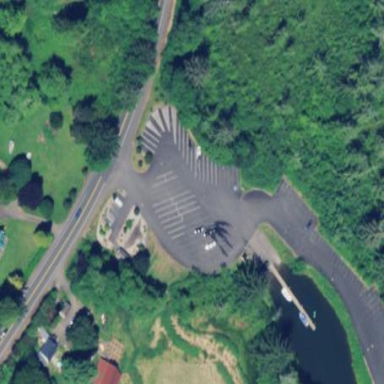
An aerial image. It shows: Designated parking area for tourist buses with asphalt surface.